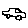
Label: car